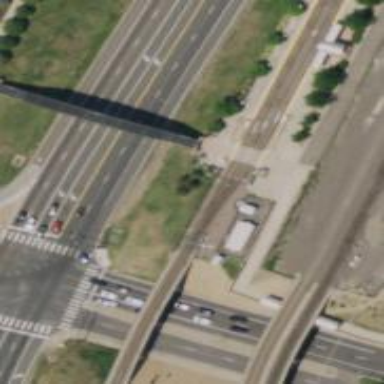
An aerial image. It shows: Bridge for light rail railway with electrified contact lines.